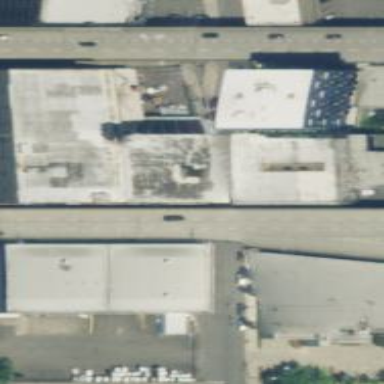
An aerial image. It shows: Building that houses furniture shop.